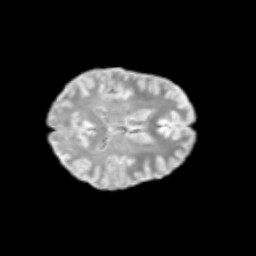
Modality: T2w
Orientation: axial
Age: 14
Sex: female
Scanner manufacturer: siemens
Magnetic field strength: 3 T
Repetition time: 3.8 s
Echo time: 0.07 s